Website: ulta-beauty
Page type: address-validator
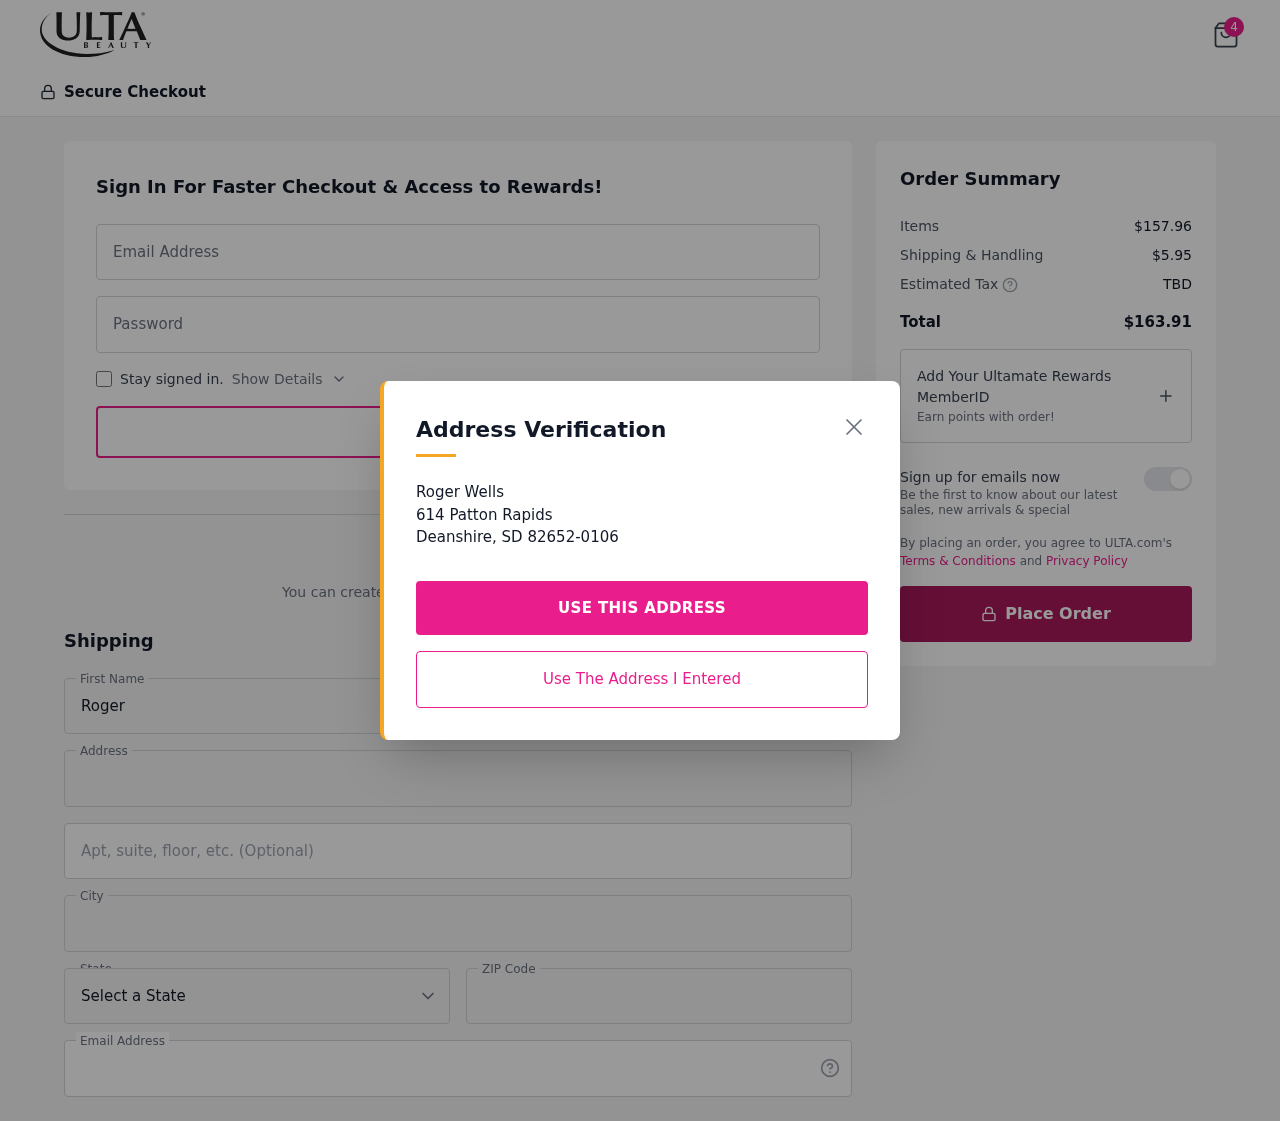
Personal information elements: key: PII_CITY
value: Deanshire
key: PII_EMAIL
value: rogerwells@hotmail.com
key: PII_FIRSTNAME
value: Roger
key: PII_LASTNAME
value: Wells
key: PII_POSTCODE
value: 82652
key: PII_STATE_ABBR
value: SD
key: PII_STREET
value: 614 Patton Rapids
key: PII_STREET2
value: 614 Patton Rapids
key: PII_FULLNAME2
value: Roger Wells
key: PII_CITY2
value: Deanshire
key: PII_STATE_ABBR2
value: SD
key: PII_POSTCODE_FULL
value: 82652
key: PII_POSTCODE_EXT
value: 0106
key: PII_POSTCODE_NUMERIC
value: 82652
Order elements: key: ORDER_NUM_ITEMS
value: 4
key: ORDER_SUBTOTAL
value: $157.96
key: ORDER_SHIPPING_COST
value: $5.95
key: ORDER_TOTAL
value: $163.91